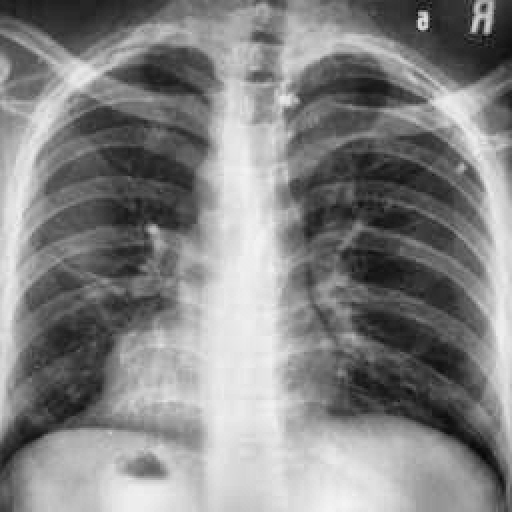
Finding: TUBERCULOSIS